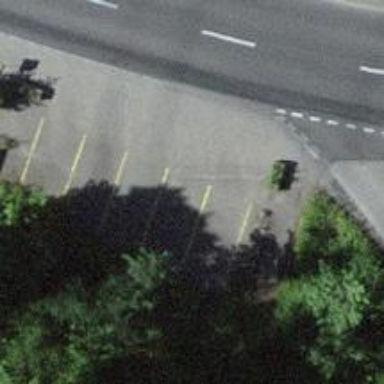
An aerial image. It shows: Tourist bus parking area.